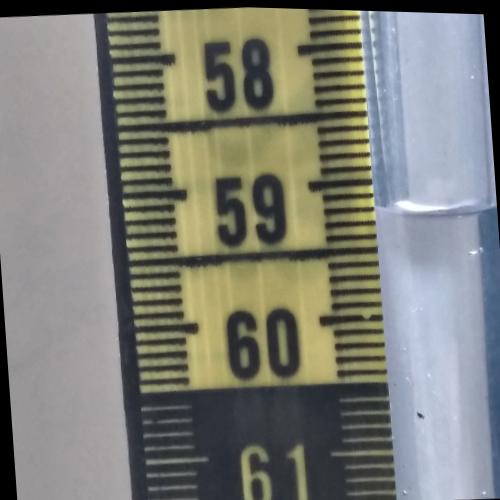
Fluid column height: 59.2 cm